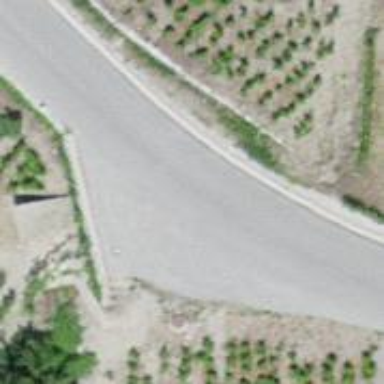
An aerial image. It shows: Passing place on the road.